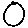
Label: circle